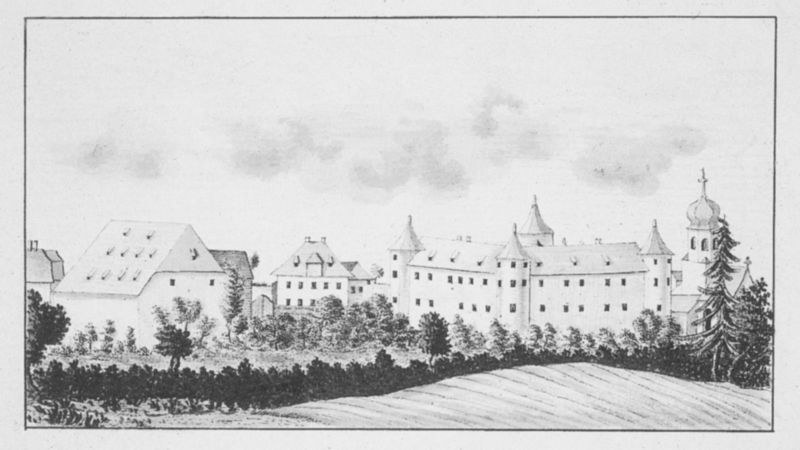
Titel: Schloss Cronheim
Standort: Gunzenhausen (EU - D - Bayern)
Schlagwörter: baum, himmel, wolken, bäume, kirchturm, stadt, fenster, dach, gebäude, haus, schloss, wolke, feld, felder, häuser, busch, kirche, rund, turm, ansicht, fassade, dorf, dächer, giebel, mauer, hecke, tannen, zinnen, erker, burg, kreuz, türme, tanne, stadtmauer, pflug, wall, außenfassade, gepflügt